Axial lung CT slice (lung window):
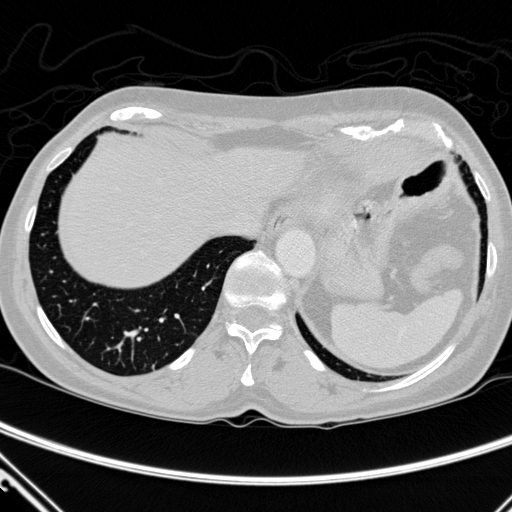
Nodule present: no